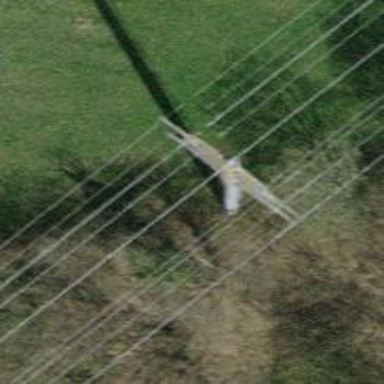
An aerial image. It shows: Power line with 10 cables.